Question: I am trying to use the Haskell Diagrams library for drawing binary trees.
This is my tree type:
'''
data Tree a = Empty
| Node { label :: a, left,right :: Tree a }
leaf :: a -> Tree a
leaf a = Node a Empty Empty
'''
This is a random tree:
'''
t0 = Node 1 (Node 2 (leaf 3) (leaf 4)) (Node 5 (leaf 6) (leaf 7))
'''
For drawing a circle with a char in the middle I am using this simple function (works fine):
'''
diagNode :: String -> Diag
'''
Here is my code to draw the binary tree:
'''
diagTree :: Show s => Tree s -> Diag
diagTree Empty = diagNode "Empty"
diagTree (Node x Empty Empty) = connectOutside "X" "L" $
connectOutside "X" "R" $
nx
===
(nl ||| nr) # center
where
nx = named "X" ( diagNode (show x) )
nl = named "L" (diagNode "Empty" )
nr = named "R" (diagNode "Empty" )
diagTree (Node x left right) = connectOutside "X" "L" $
connectOutside "X" "R" $
nx
===
(nl ||| nr) # center
where
nx = named "X" ( diagNode (show x) )
nl = named "L" (diagTree left )
nr = named "R" (diagTree right )
'''

I think the problem is, that I am calling diagTree recursively.
How can I fix this problem??
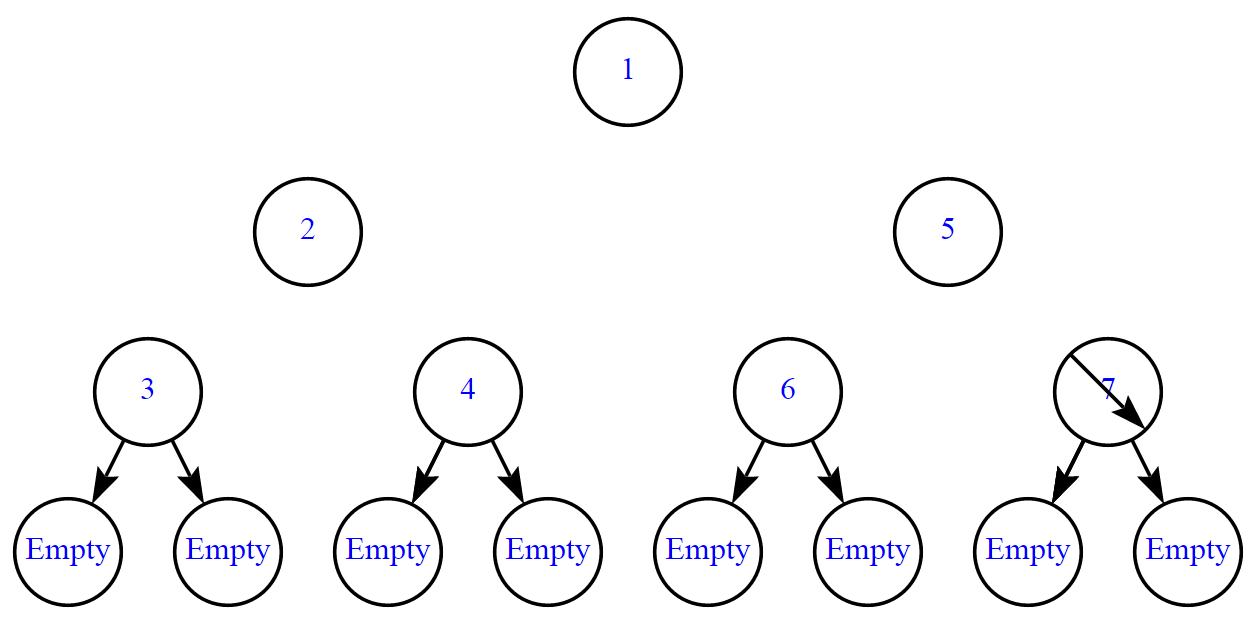
Answer: I think the problem is you're naming giving the inner nodes the same names so 'connectOutside' connects the first names it finds (which happen to be the last nodes in your tree). You can solve this by giving each node a unique name depending on its position:
'''
diagTree :: Show s => Tree s -> Diagram Rasterific
diagTree = go [] where
go nm Empty = diagNode "Empty" # named nm
go nm (Node x l r) =
connectOutside nm nmL .
connectOutside nm nmR $
nx
===
(nl ||| nr) # centerX
where
(nmL, nmR) = ('L':nm, 'R':nm)
nx = diagNode (show x) # named nm
nl = go nmL l # named nmL
nr = go nmR r # named nmR
'''
with
'''
data Tree a = Empty
| Node { label :: a, left,right :: Tree a }
deriving Show
leaf :: a -> Tree a
leaf a = Node a Empty Empty
diagNode :: String -> Diagram Rasterific
diagNode txt = text txt # fontSizeL 0.4 <> circle 1 & pad 2
'''
I get